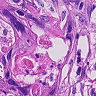
Metastatic tissue present: yes